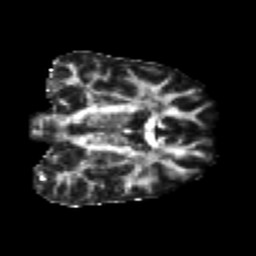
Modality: FA
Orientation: coronal
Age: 22
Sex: male
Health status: healthy
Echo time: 0.074 s